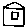
Label: house